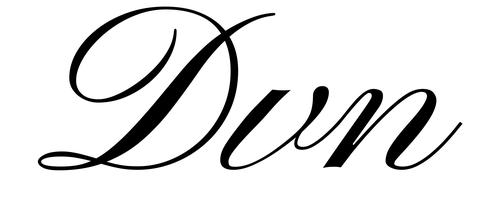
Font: PinyonScript-Regular